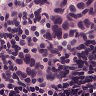
Metastatic tissue present: yes